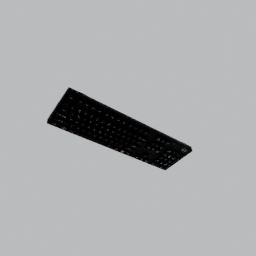
Label: electronics